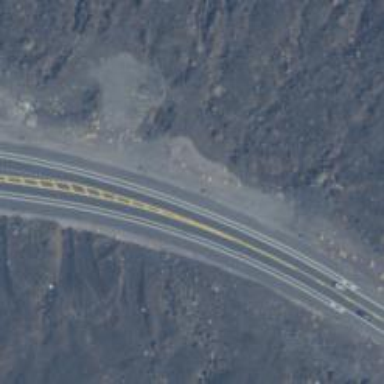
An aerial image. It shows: Secondary road.